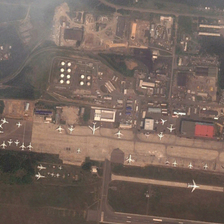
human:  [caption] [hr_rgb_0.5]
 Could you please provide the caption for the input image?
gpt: many planes are parked in an airport near some storage tanks .

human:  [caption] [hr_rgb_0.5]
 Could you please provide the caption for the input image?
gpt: many planes are parked in an airport near some storage tanks .

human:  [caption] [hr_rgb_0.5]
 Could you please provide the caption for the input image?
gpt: many planes are parked in an airport near some storage tanks .

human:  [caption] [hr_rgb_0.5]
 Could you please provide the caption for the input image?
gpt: many planes are parked in an airport near some storage tanks .

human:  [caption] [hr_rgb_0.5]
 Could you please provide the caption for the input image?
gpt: many planes are parked in an airport near some storage tanks .